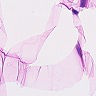
Metastatic tissue present: no